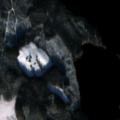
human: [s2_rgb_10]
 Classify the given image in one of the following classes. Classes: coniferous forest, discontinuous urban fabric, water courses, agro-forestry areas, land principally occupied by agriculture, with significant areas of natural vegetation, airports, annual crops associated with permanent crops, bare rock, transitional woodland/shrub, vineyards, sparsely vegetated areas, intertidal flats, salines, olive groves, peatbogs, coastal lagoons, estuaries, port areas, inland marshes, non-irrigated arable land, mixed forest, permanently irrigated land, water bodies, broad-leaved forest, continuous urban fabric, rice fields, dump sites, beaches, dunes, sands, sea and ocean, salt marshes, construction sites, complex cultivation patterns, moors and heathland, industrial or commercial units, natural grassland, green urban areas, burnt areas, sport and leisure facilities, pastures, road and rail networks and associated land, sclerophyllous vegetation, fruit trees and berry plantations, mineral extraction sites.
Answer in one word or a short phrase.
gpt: coniferous forest, mixed forest, transitional woodland/shrub, water bodies